Aerial crown-view tile of a tropical tree (Barro Colorado Island, Panama), acquired 20250616:
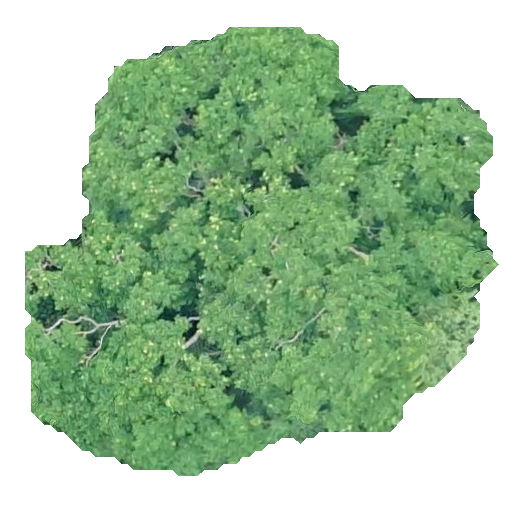
Species: Zanthoxylum ekmanii
GBIF accepted scientific name: Zanthoxylum ekmanii
Crown area: 227.834 m²